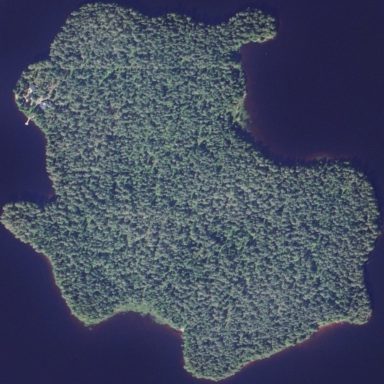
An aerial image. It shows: Islet.